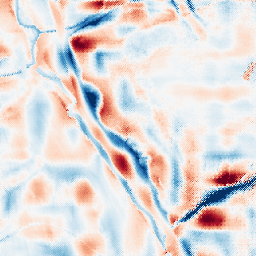
Category: wavelet
Decomposition family: wavelet_dwt
Decomposition parameters: wavelet: sym4
level: 5
Upsampling method: regularized
Upsampling parameters: scale: 4
lambda_reg: 0.1
Upsampling scale: 4